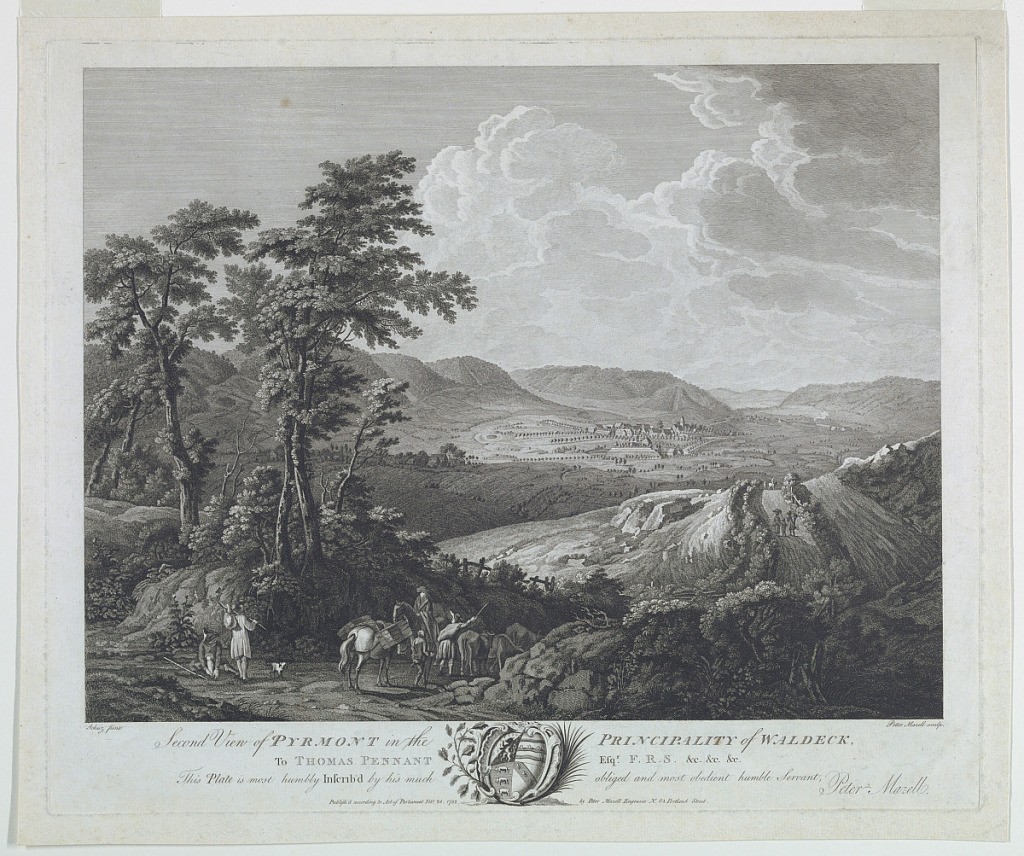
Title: Second View of Pyrmont in Waldeck
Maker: Peter Mazell, Irish, 1761 - 1797
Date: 1782
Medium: Engraving on paper
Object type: Print
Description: View of the broad valley with the town of Pyrmont in the disnace. Travellers and cows on a road in the foreground.